Question: I have implemented multi-touch dragging of SKSpriteNodes on my game.
It is working, but of course, there is a bug.
In the iOS simulator,
Case 1: if I drag a node around the viewable screen, then continue to drag the node off the viewable screen, it will disappear and then continue to drag the node back onto the screen it will appear properly. This is good. It only works if I do it slowly.
Case 2: If I do the exact same movement (as mentioned in Case 1) except this time I do it very quickly, the node, when it reappears on the screen will "stick" to a spot on the screen. I have not yet ended the touch at this point, i.e. the mouse button is still being held down. On the simulator it looks like I am dragging nothing around.
The intended behaviour is once the touch starts, create the node at the touched location (working good), drag the node around (working) and then if the node is dragged off the screen, the touch should end, and the node should be deleted.
The nodes and touches are being tracked in a dictionary array.
In the screen shot, I clicked once, the node appeared, held down the entire time and started dragging it off and onto the left side of the screen quickly many times. It created many nodes that should have disappeared. If I drag slowly off the screen then back onto the screen, it won't make "extra" nodes.

I have placed a simplified version of my code on GitHub for you to try out the issue for yourself. I have been spending about 10 hours on this problem and have found no solution. Your help is greatly appreciated.
<URL>
'''
var selectedNodes:[UITouch:SKSpriteNode] = [UITouch:SKSpriteNode]()
override func touchesBegan(touches: NSSet, withEvent event: UIEvent) {
for touch:AnyObject in touches{
var location = touch.locationInNode(self)
// Add in the node
var hero = SKSpriteNode(imageNamed: "Player")
hero.name = "player"
// Make sure it is not off of the screen.
hero.position = location
self.addChild(hero)
let touchObj = touch as UITouch
selectedNodes[touchObj] = hero
}
}
override func touchesMoved(touches: NSSet, withEvent event: UIEvent) {
for touch:AnyObject in touches {
//println("touhex count \(touches.count)")
let location = touch.locationInNode(self)
let touchObj = touch as UITouch
//println("Touches moved current loc: \(location)")
// Update the position of the sprites
if let node:SKSpriteNode? = selectedNodes[touchObj] {
if (node?.name == "player" || node?.name == "bar")
{
let size:CGFloat = CGFloat(node!.size.width)/2
node?.position = location
}
}
}
}
override func touchesEnded(touches: NSSet, withEvent event: UIEvent) {
for touch:AnyObject in touches {
let touchObj = touch as UITouch
let location = touch.locationInNode(self)
println("Touch Ended \(location)")
if let exists:AnyObject? = selectedNodes[touchObj] {
println("attempt to remove")
let node:SKSpriteNode? = self.nodeAtPoint(location) as? SKSpriteNode
println("ended touch locaiton \(location)")
println("ended npde position \(node?.position)")
for (node) in selectedNodes{
println("Touch n1 \(node.1.position)")
}
if (node?.name == "player")
{
println("removed")
node?.removeFromParent()
selectedNodes[touchObj] = nil
}
}
}
}
'''
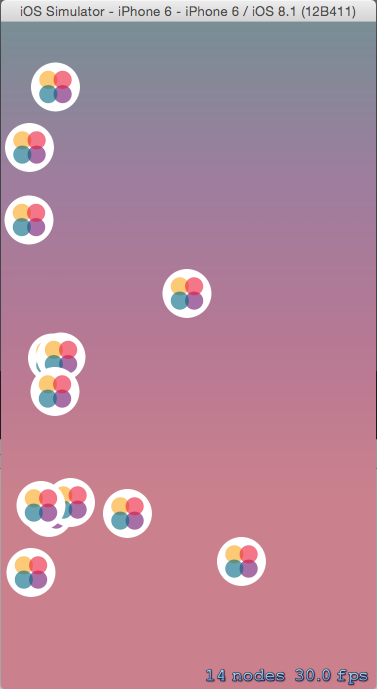
Answer: The problem is that when you move it fast, the 'touchesEnded' function may fire without the position being updated. In your 'touchesEnded' function, instead of using 'nodeAtPoint' just use 'exists.removeFromParent()'
'''
override func touchesEnded(touches: NSSet, withEvent event: UIEvent) {
for touch:AnyObject in touches {
let touchObj = touch as UITouch
if let exists:SKNode = selectedNodes[touchObj] {
if (exists.name == "player")
{
exists.removeFromParent()
selectedNodes[touchObj] = nil
}
}
}
}
'''